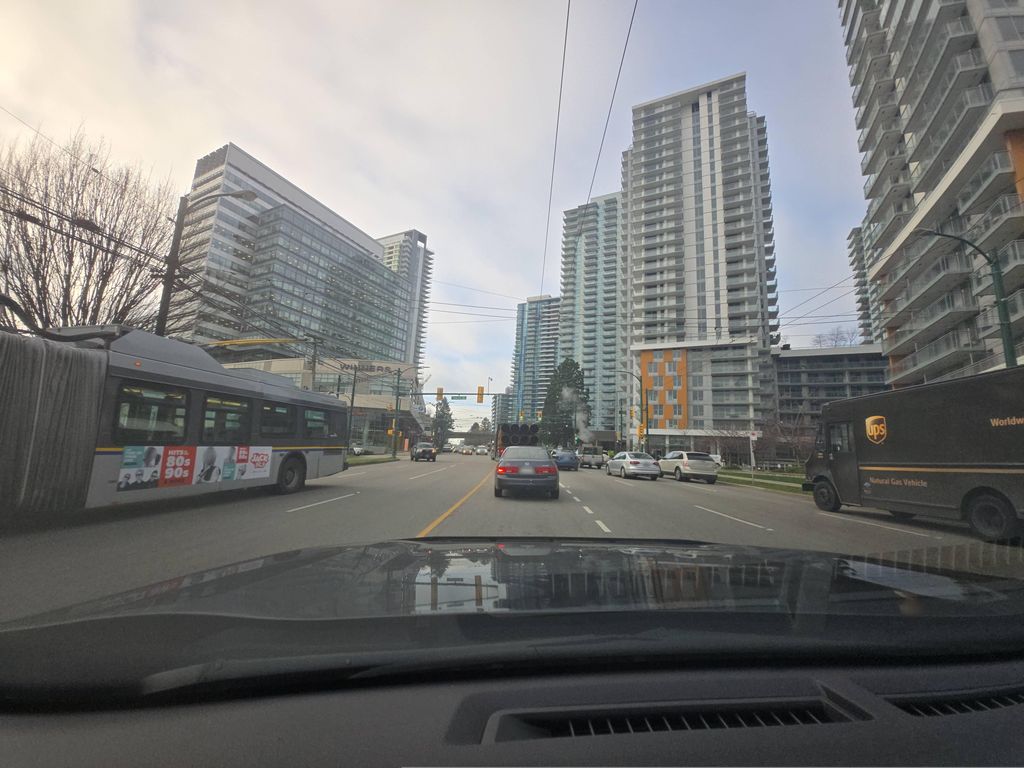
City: vancouver